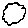
Label: cloud